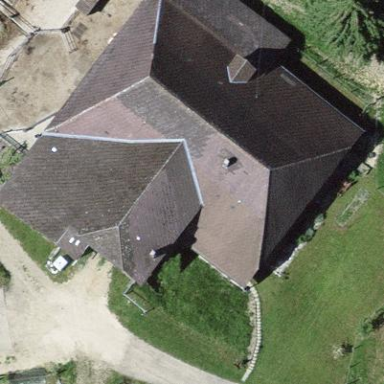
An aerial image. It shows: Farm building.